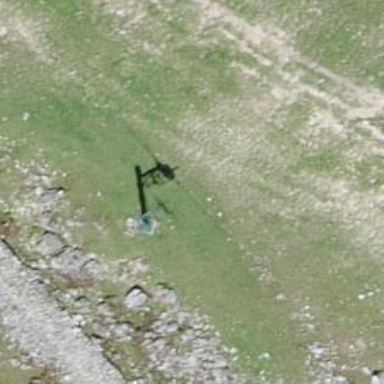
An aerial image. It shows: Pylon used for aerialway.